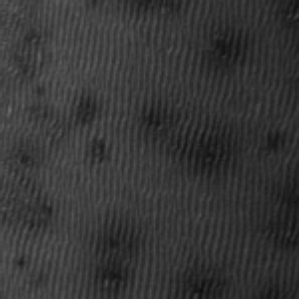
Label: frost